Field crop: maize
Growth stage: 2
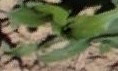
Species: maize